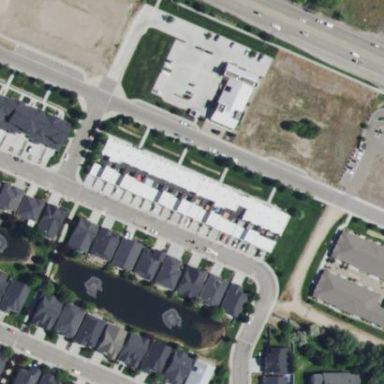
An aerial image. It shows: Terrace building.